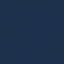
Land use / land cover: SeaLake